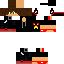
A male human skin with dark skin, wearing brown long hair dressed in a black hoodie and black pants, featuring a closed mouth.